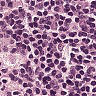
Metastatic tissue present: no